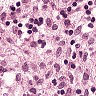
Metastatic tissue present: no